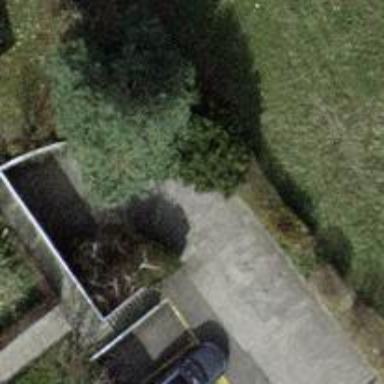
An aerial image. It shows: Concrete footway.